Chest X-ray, PA view. Patient: 66 years old, sex M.
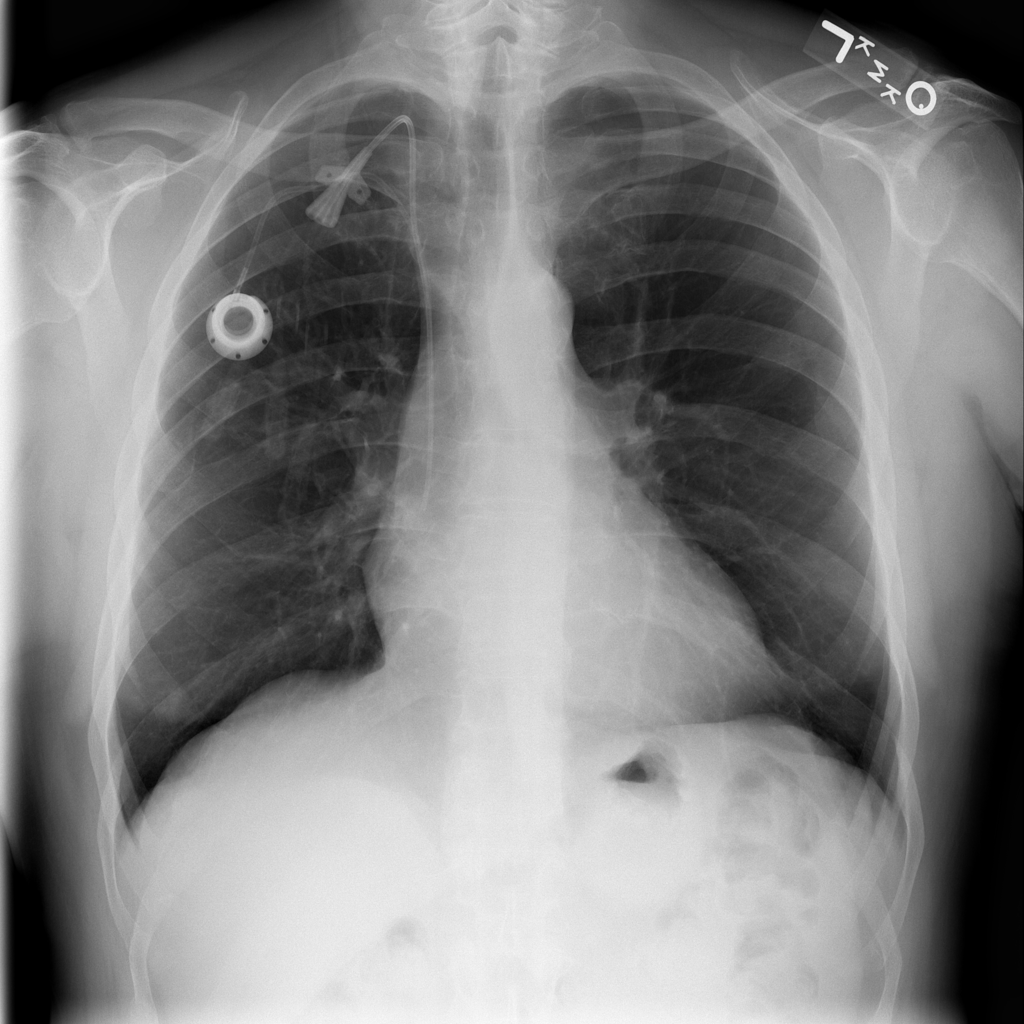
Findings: No Finding